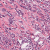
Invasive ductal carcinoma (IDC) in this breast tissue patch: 1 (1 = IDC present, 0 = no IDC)